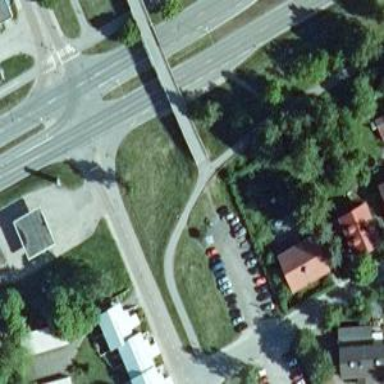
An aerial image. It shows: Asphalt cycleway on bridge.